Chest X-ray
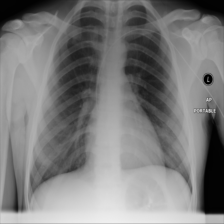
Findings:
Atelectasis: negative
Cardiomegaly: negative
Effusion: negative
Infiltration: negative
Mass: negative
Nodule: negative
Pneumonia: negative
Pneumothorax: negative
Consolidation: negative
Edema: negative
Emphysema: negative
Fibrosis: negative
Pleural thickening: negative
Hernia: negative